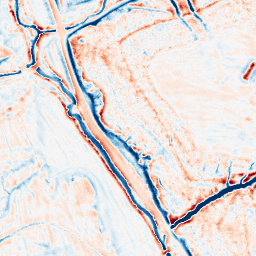
Category: edge_preserving
Decomposition family: bilateral
Decomposition parameters: d: 15
sigma_color: 25
sigma_space: 25
Upsampling method: cubic_catmull_rom
Upsampling parameters: scale: 8
Upsampling scale: 8